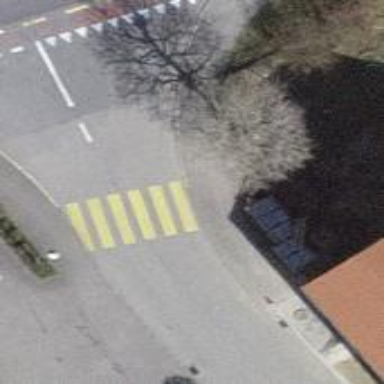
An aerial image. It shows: Zebra crossing on footway.